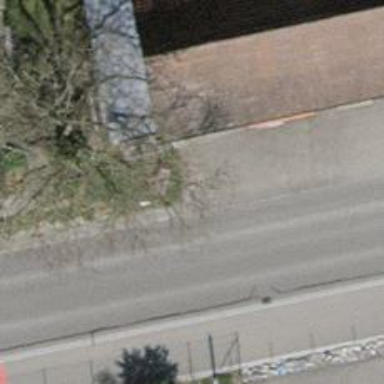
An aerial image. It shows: Bus stop with platform for public transport.